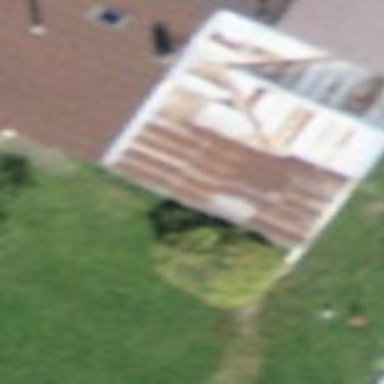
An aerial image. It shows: Farm building.